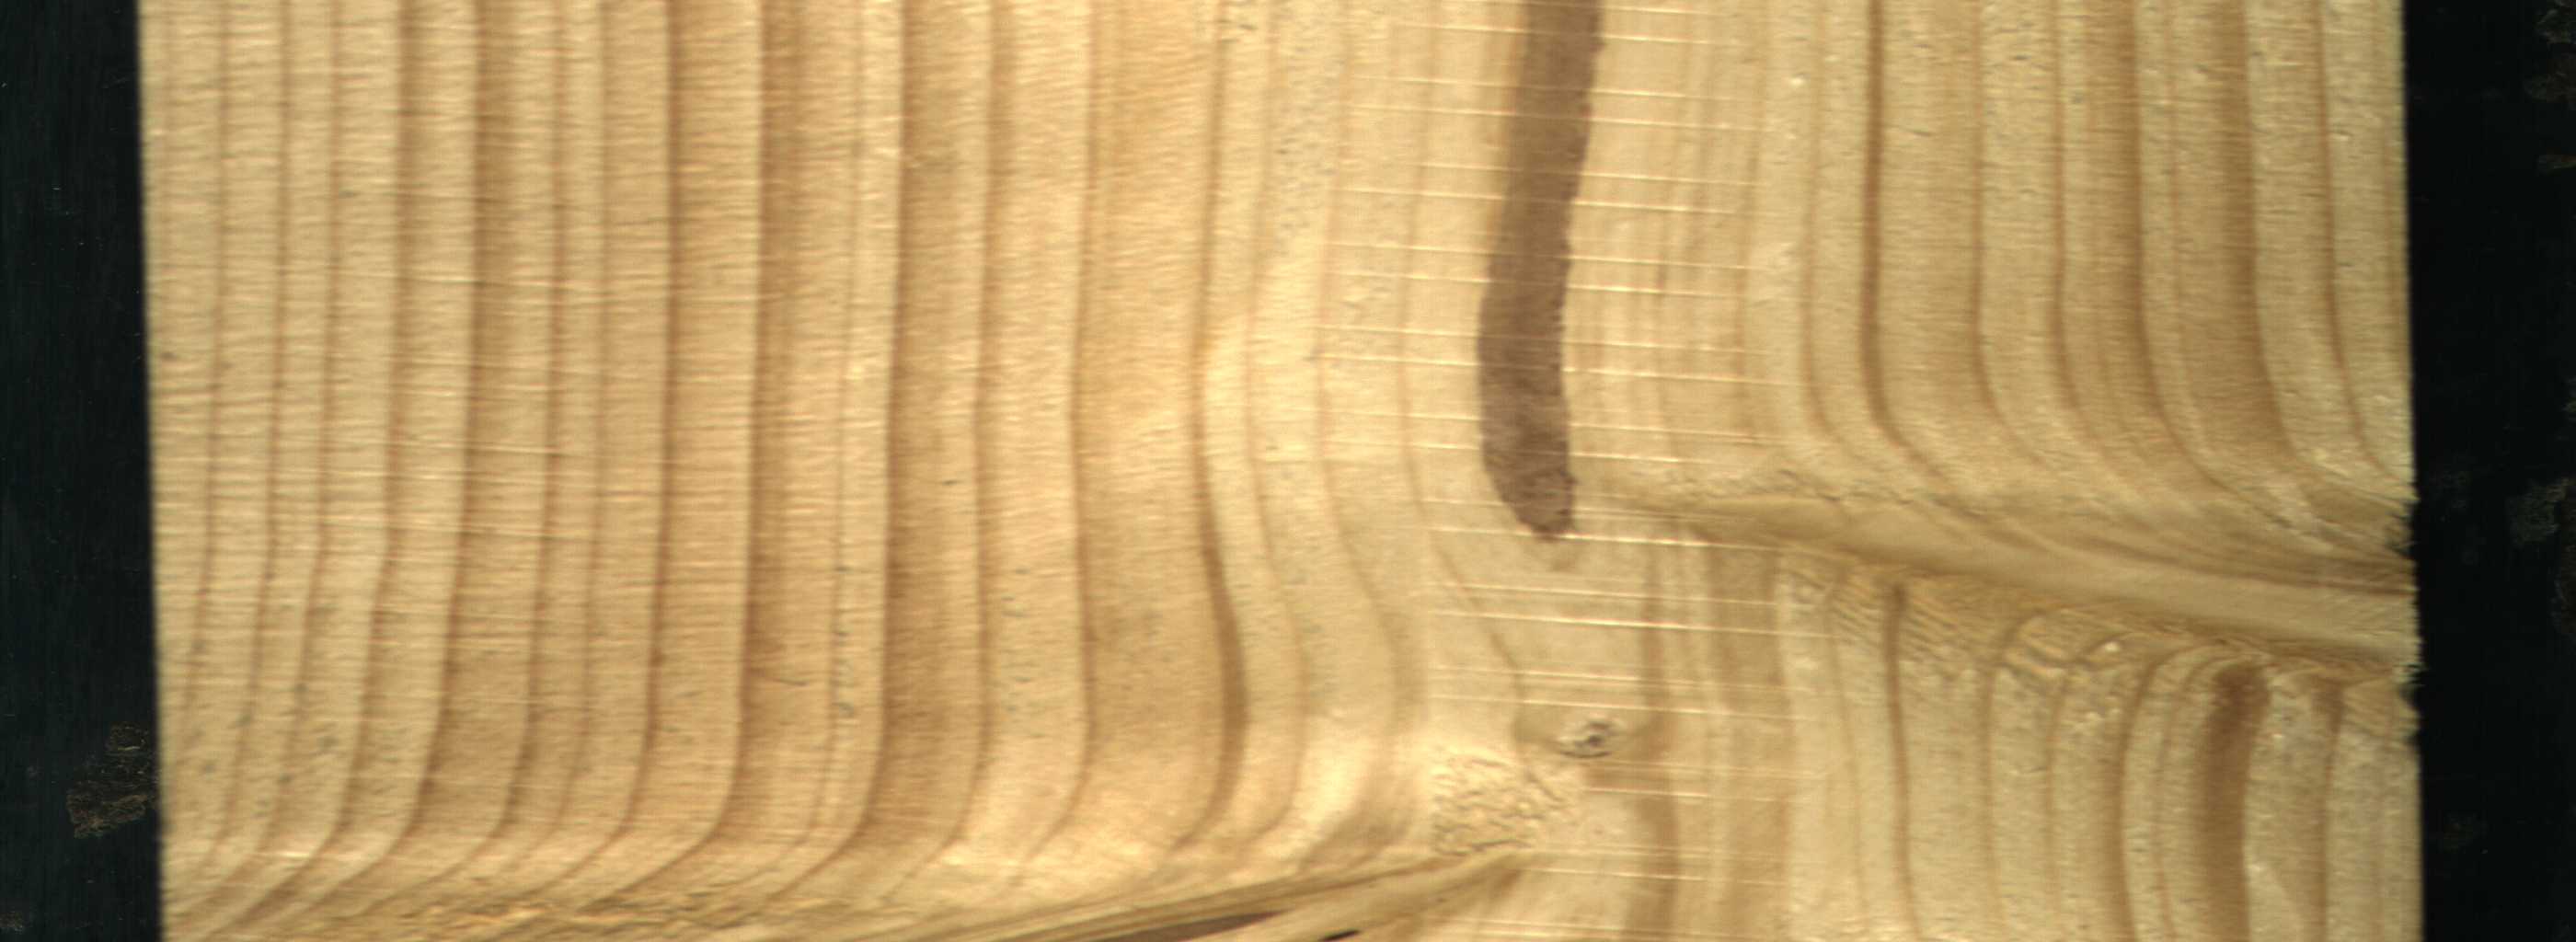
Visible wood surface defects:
Marrow
Live_Knot
Live_Knot